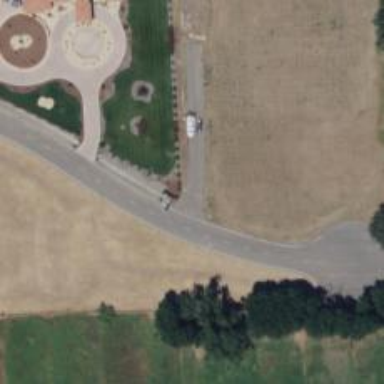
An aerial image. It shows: Driveway leading to service road.